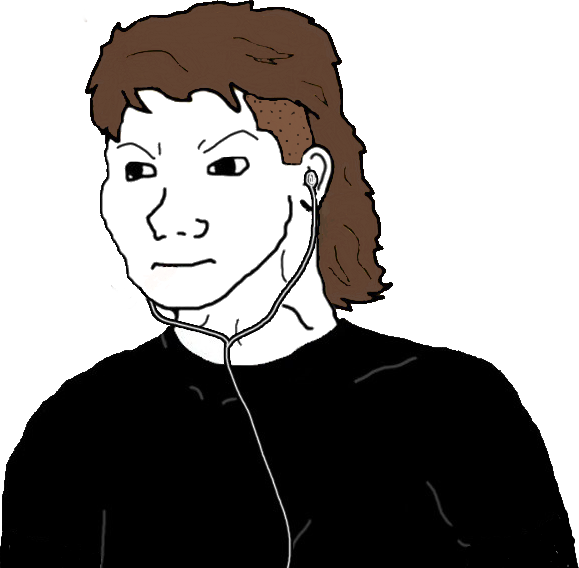
Label: 5_Doomer